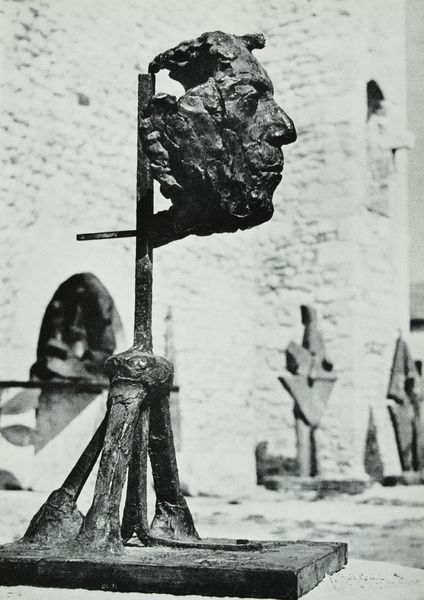
Titel: L'Aigle, Adler
Künstler: Germaine Richier
Schlagwörter: adler, kopf, mann, schatten, weiß, stadt, hintergrund, licht, schwarz, vordergrund, gesicht, mensch, stehen, stein, skulptur, ton, mauer, atelier, metall, bronze, plastik, plinthe, foto, fotografie, photographie, außen, draußen, photo, plastiken, ständer, studio, aufhängung, armatur